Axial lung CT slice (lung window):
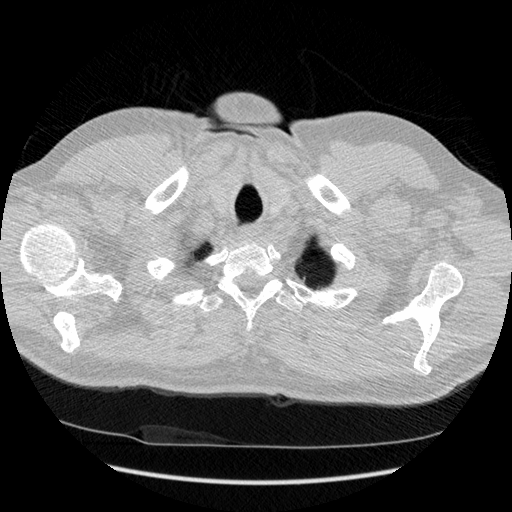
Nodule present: no